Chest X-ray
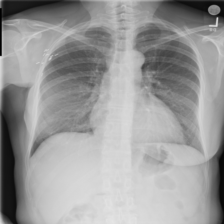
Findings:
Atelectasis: negative
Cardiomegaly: negative
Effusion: negative
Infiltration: negative
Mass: negative
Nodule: negative
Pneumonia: negative
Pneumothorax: negative
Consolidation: negative
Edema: negative
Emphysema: negative
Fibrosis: negative
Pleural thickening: negative
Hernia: negative